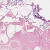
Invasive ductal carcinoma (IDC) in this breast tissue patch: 0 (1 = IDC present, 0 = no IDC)